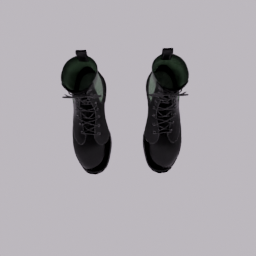
Label: people